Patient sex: M
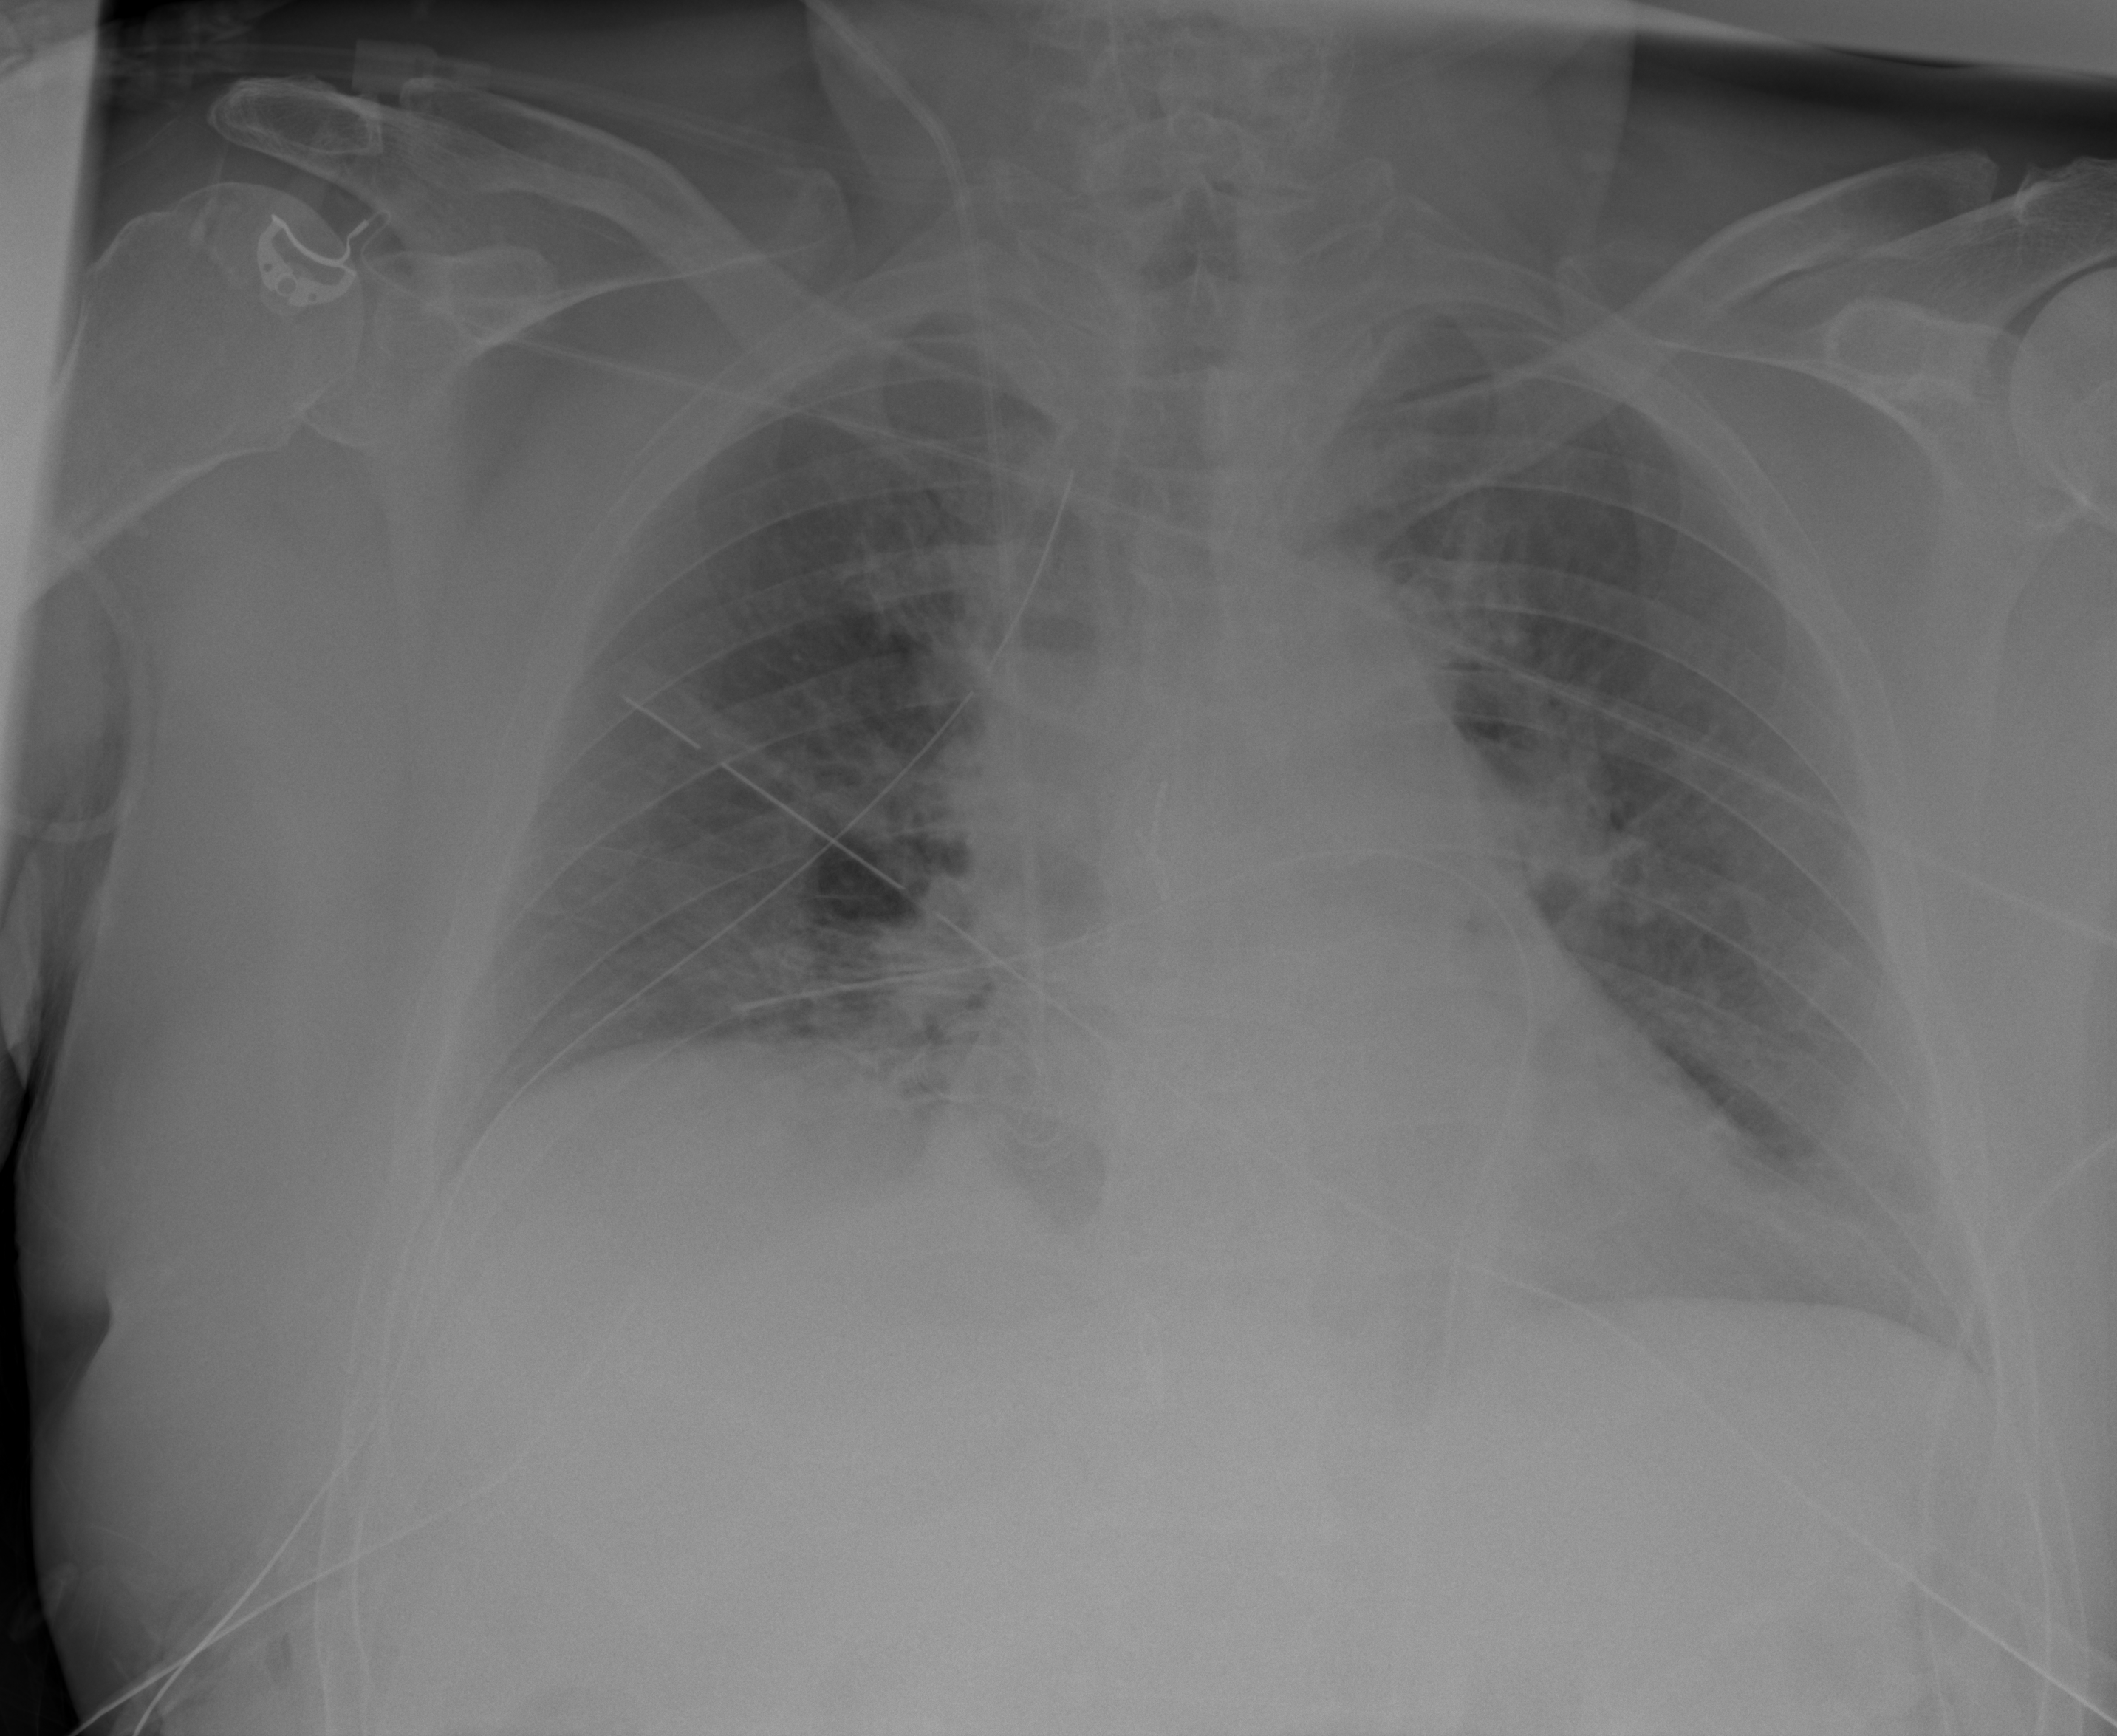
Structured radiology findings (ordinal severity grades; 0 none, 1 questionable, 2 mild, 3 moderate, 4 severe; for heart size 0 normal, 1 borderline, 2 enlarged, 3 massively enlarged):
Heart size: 2
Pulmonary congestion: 2
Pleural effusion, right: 0
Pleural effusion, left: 2
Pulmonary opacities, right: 1
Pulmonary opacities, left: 1
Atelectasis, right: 2
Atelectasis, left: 2